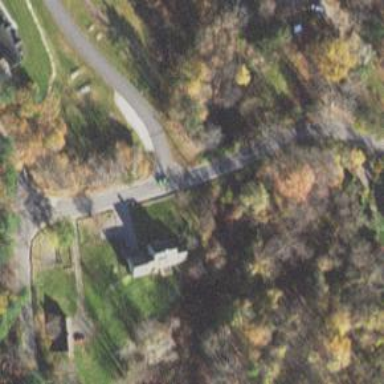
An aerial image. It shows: Culvert tunnel.